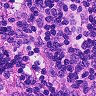
Metastatic tissue present: no